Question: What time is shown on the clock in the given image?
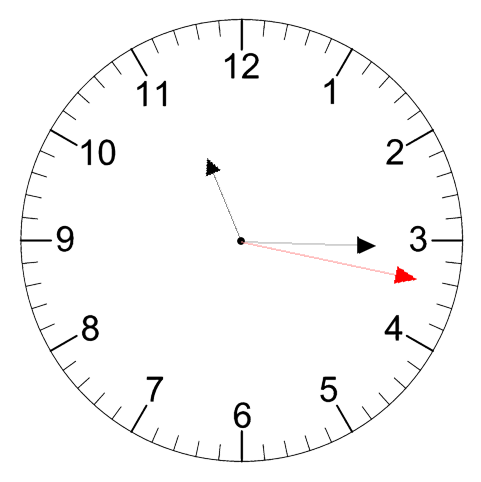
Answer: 11:15:17